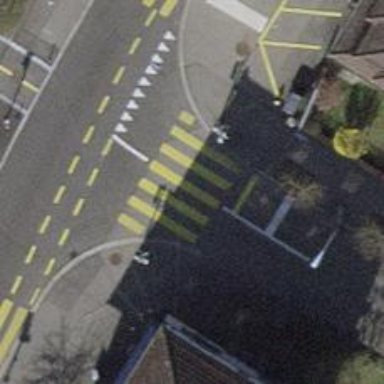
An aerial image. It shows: Road with traffic signals and zebra crossing marked with zebra stripes.